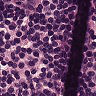
Metastatic tissue present: no